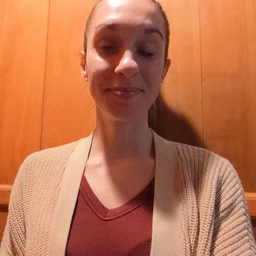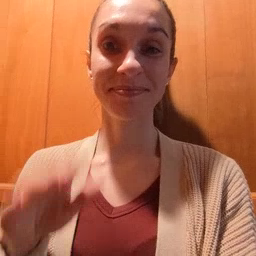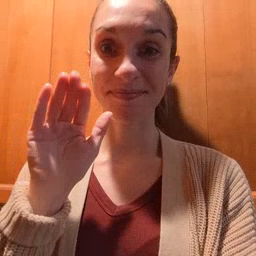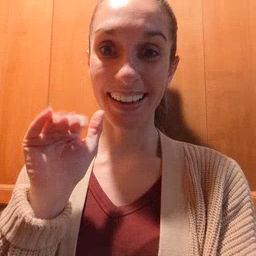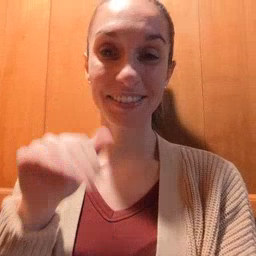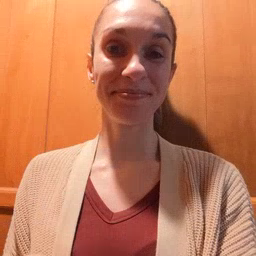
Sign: bye